Interaction volume radius: 5 \u00c5
Interaction volume height: 25 \u00c5
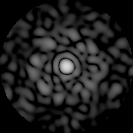
Disorder parameter: 0.831